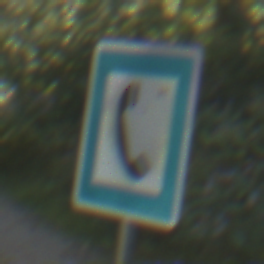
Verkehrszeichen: Fernsprecher
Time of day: MorningAfternoon
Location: Outdoor (Nature)
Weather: Clear
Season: NotSpecified
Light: Natural